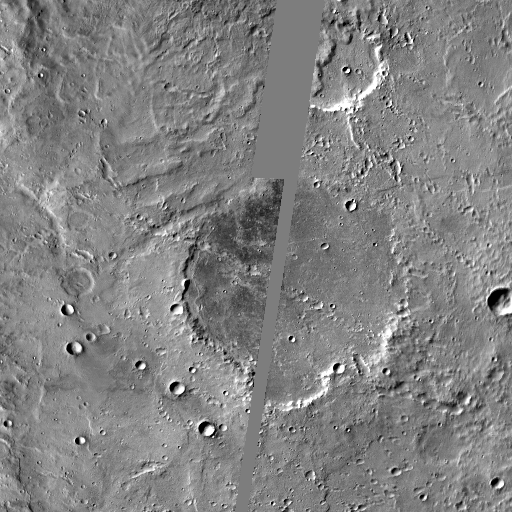
Crater classes present: Background, Other, Buried, Secondary